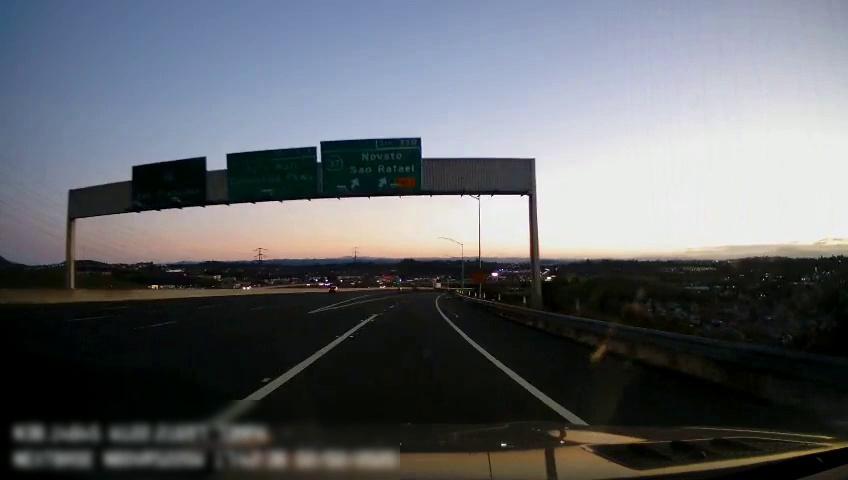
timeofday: Dusk/Dawn/Twilight
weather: Sunny
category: Drivable Space
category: Lanes | Current Lane
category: Lanes | Alternate Lane
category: Lanes | Alternate Lane
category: Lanes | Alternate Lane
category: Lanes | Alternate Lane
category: Lanes | Alternate Lane
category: Lanes | Alternate Lane
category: Traffic | Signs
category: Traffic | Signs
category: Traffic | Signs
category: Traffic | Signs